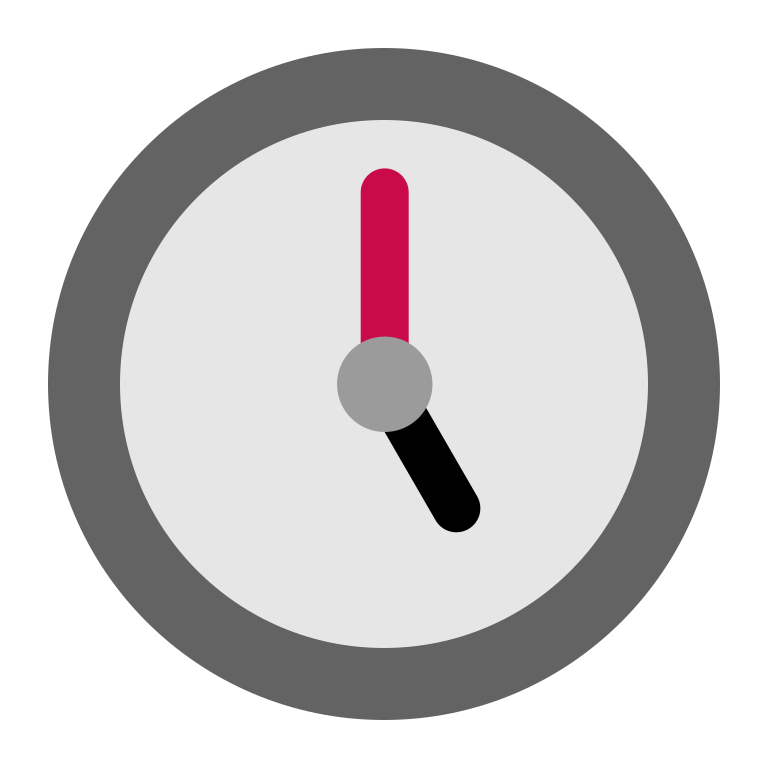
five oclock flat